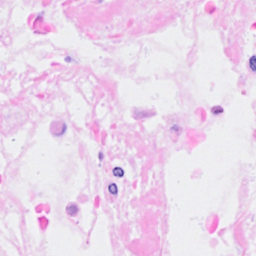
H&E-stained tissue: Breast